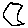
Label: moon